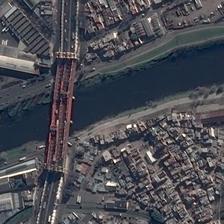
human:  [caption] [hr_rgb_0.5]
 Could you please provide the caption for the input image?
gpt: both side of the river connected by the steel bridge are flourishing with countless buildings and edifices scattered here and there .

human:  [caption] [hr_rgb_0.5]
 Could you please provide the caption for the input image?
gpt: many buildings are in two sides of a river with a bridge .

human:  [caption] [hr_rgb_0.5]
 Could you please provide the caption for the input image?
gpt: a bridge is on a river with many buildings on two sides of it .

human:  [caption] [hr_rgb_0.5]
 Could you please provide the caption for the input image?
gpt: a bridge connected two city subdivisions with many buildings .

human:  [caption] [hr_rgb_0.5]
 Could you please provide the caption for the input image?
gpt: a bridge is on a river with many buildings on two sides of it .